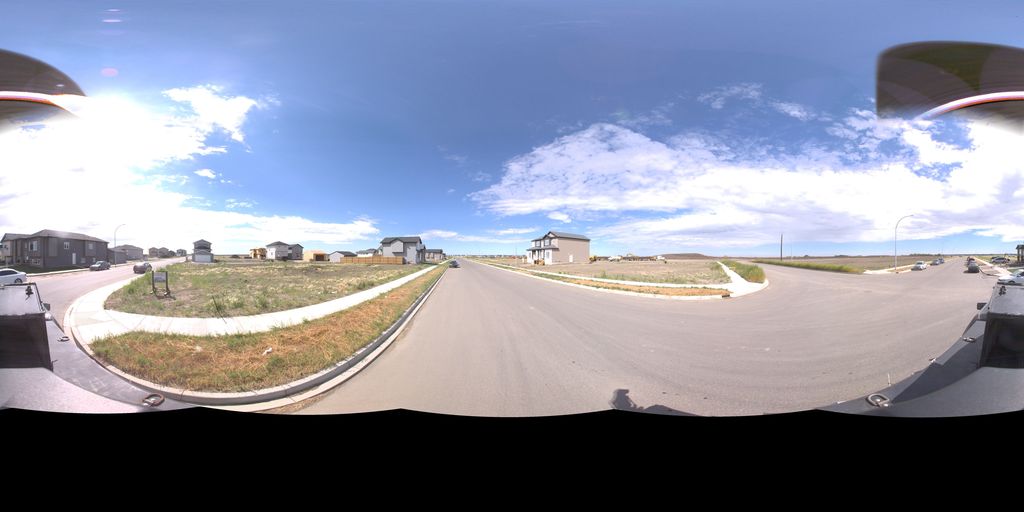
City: saskatoon